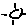
Label: sun